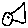
Label: fish